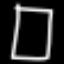
Label: square